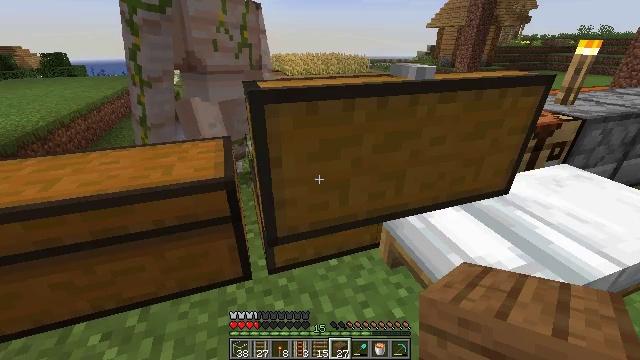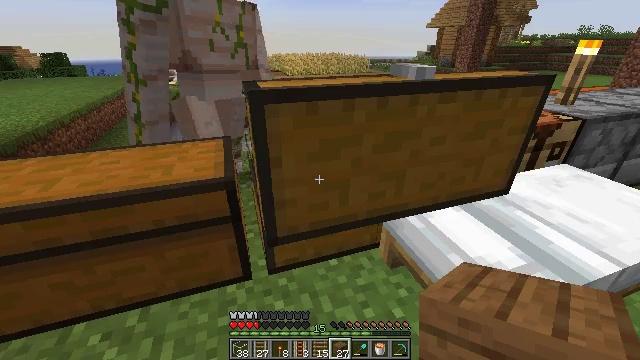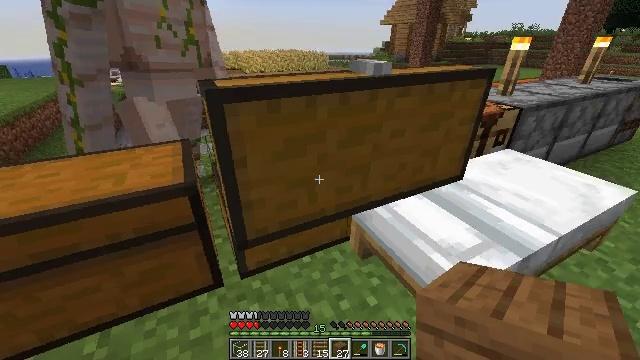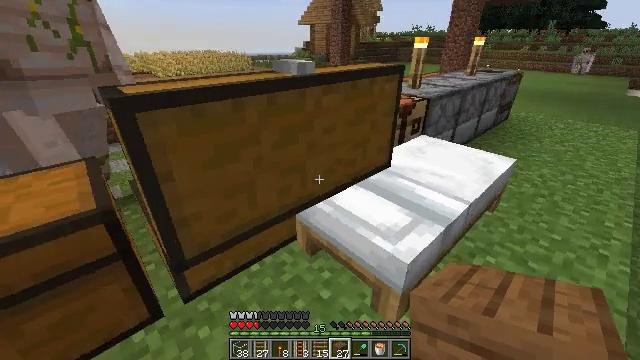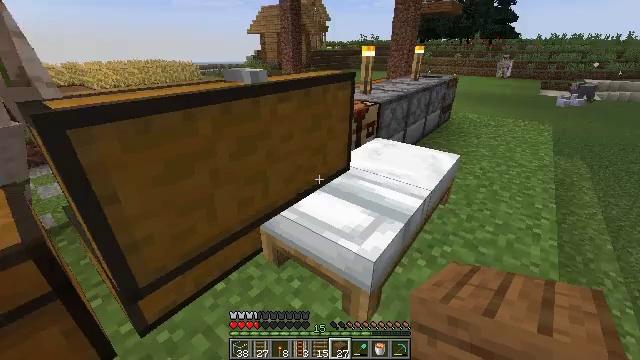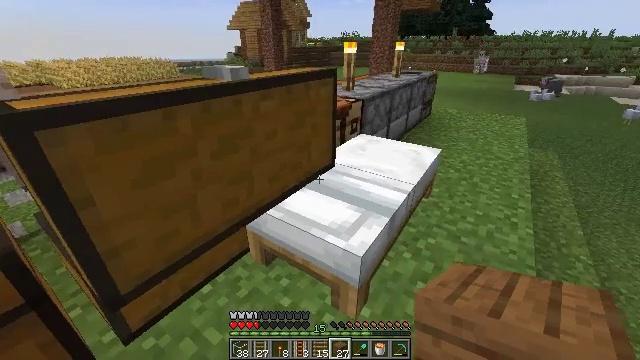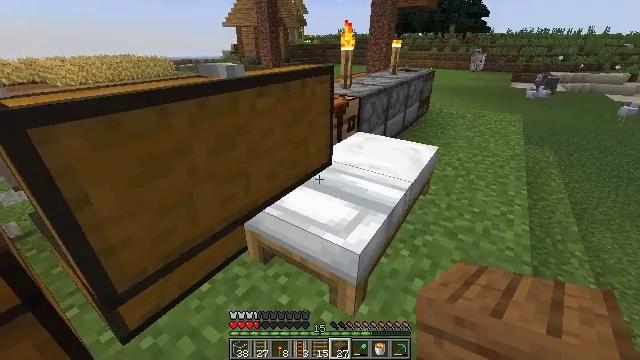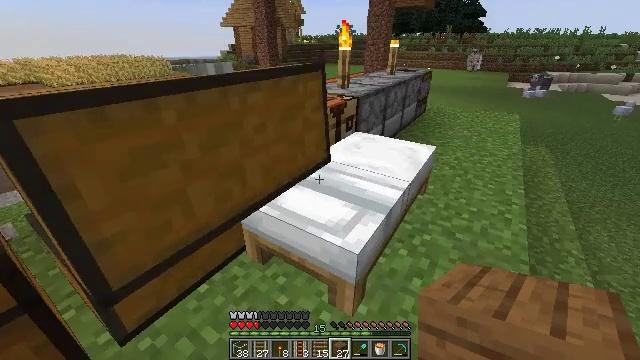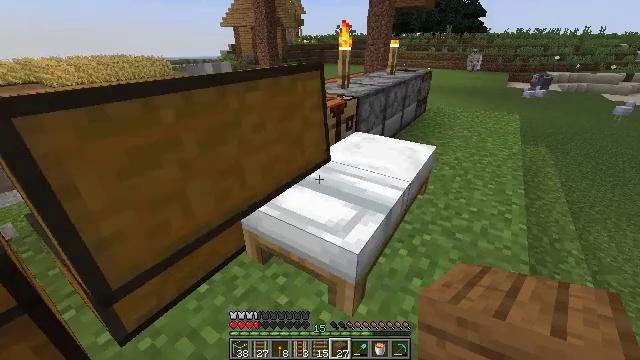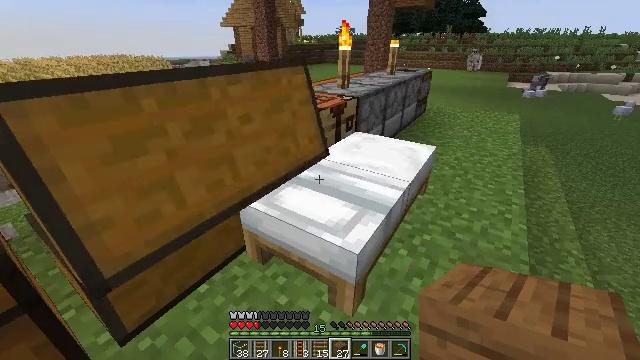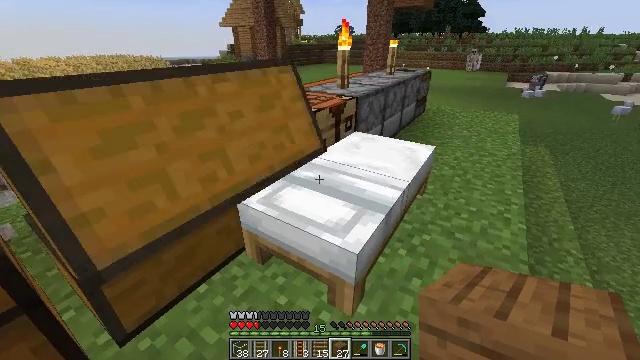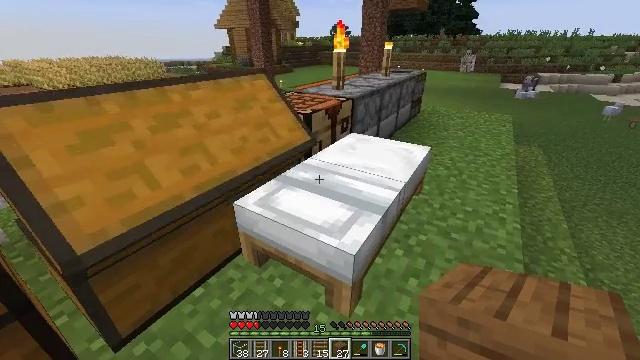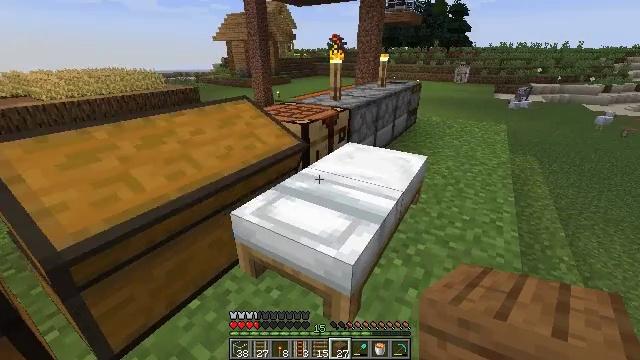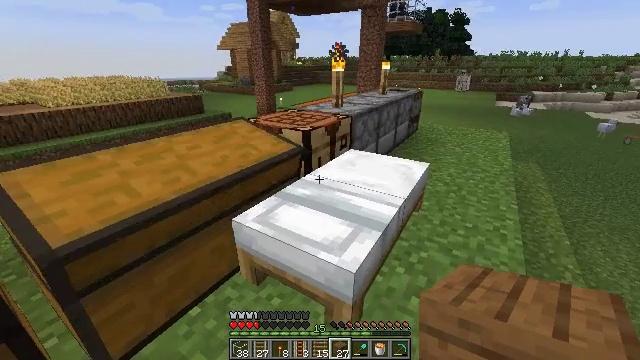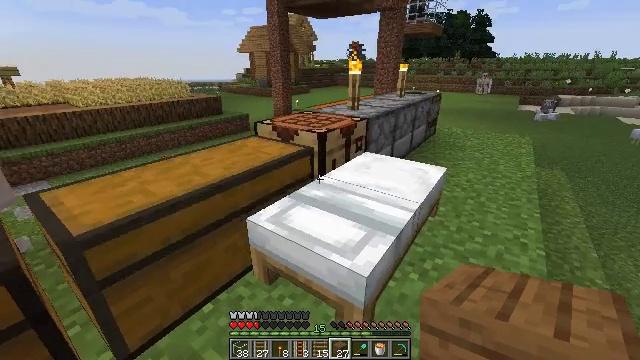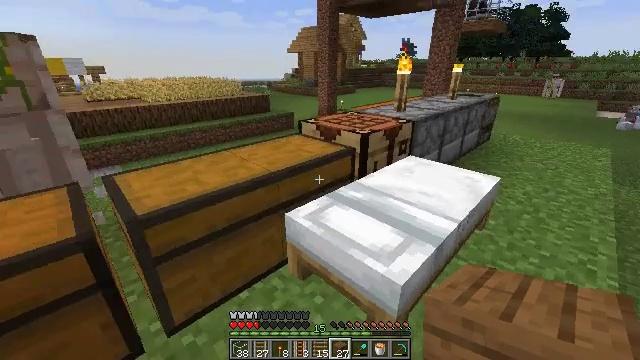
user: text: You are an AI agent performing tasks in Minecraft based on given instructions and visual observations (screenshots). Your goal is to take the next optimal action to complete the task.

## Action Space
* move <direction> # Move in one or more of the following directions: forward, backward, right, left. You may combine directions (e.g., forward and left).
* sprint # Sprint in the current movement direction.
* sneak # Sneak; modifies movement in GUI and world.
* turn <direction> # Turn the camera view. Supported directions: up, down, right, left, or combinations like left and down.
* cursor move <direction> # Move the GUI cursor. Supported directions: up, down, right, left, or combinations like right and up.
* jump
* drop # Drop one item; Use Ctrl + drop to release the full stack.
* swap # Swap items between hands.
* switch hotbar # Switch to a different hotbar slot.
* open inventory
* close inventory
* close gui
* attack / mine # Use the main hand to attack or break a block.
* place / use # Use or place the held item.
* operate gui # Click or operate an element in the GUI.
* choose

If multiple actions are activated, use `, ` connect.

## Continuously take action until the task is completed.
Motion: motion action
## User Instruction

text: Craft a brown bed.
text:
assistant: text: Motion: no_op
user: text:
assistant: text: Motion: turn right
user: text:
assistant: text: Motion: turn right
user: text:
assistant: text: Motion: turn right and up
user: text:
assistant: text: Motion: turn right
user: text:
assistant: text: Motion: no_op
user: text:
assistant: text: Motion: no_op
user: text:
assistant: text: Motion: no_op
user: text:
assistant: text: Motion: no_op
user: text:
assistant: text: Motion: no_op
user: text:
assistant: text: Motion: no_op
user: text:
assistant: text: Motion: turn up
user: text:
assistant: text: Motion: turn up
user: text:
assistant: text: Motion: turn left
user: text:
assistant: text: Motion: turn left
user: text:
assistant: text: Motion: turn left
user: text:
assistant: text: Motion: turn left
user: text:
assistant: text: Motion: no_op
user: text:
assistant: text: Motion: use / place
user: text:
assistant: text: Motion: use / place
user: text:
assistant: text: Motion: use / place
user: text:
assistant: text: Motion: use / place
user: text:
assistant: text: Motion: no_op
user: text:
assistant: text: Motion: open gui
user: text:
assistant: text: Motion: no_op
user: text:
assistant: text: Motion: no_op
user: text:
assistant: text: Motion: no_op
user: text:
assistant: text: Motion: no_op
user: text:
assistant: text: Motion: no_op
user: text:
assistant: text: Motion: cursor move right